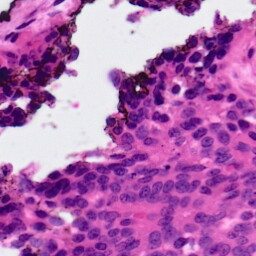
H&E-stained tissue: Ovarian